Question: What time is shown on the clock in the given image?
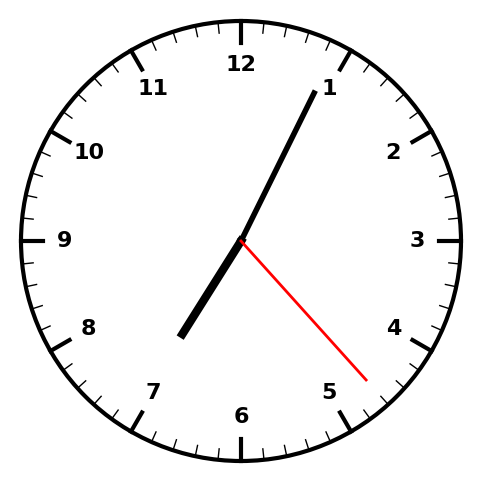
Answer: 07:04:23